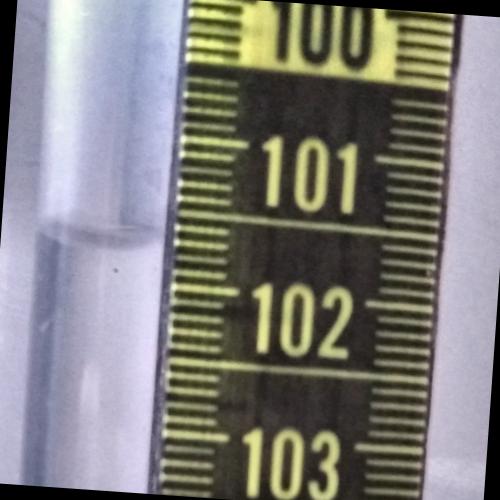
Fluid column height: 101.8 cm